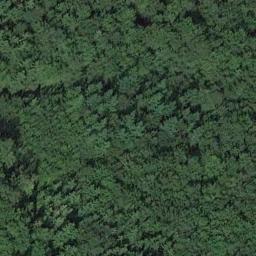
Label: forest